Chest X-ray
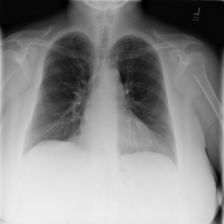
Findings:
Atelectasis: negative
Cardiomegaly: negative
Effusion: negative
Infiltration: negative
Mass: negative
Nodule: negative
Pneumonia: negative
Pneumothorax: negative
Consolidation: negative
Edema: negative
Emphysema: negative
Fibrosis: negative
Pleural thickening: negative
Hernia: negative